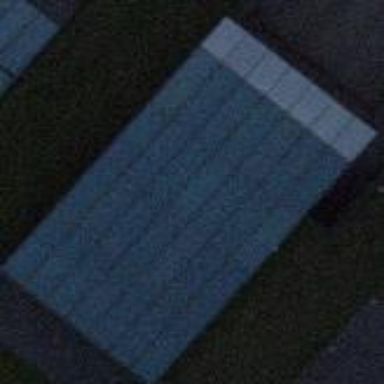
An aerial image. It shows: View of roof of building.